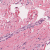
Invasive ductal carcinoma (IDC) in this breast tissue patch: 0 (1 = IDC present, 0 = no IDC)